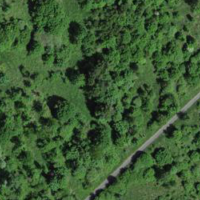
EUNIS habitat code: 25
Species observed at this site:
Euonymus europaeus